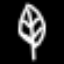
Label: leaf